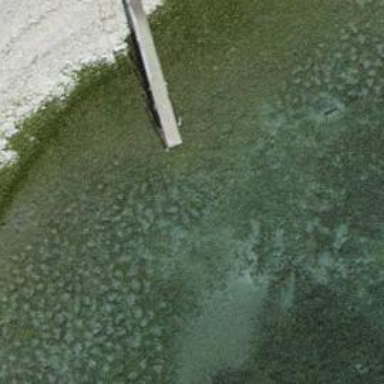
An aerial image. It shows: Man-made pier.